Question: I have a one application .In this application data are available in tabular format .
How to store this data in android .use database or any other option .

Easy calculation using above data .
Please help me ..
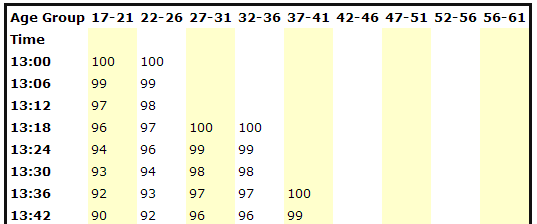
Answer: u may create an array
data[group][time] 17-18=1.22-26=2
data[A][0]=100; data[A][1]=99; 22-26=B
data[2][0]=100; and so on